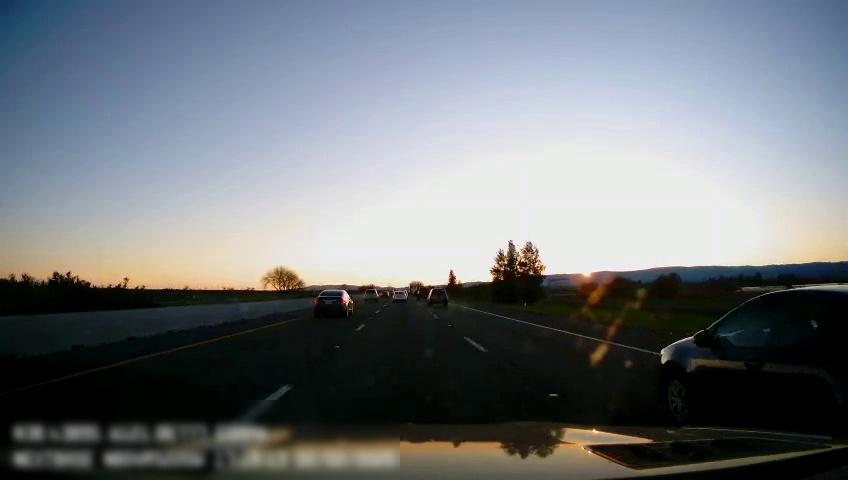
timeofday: Dusk/Dawn/Twilight
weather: Sunny
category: Drivable Space
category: Vehicles | Truck
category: Vehicles | Truck
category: Vehicles | SUV
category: Vehicles | Car
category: Vehicles | SUV
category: Vehicles | Car
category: Vehicles | Car
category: Lanes | Current Lane
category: Lanes | Alternate Lane
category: Lanes | Alternate Lane
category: Lanes | Alternate Lane